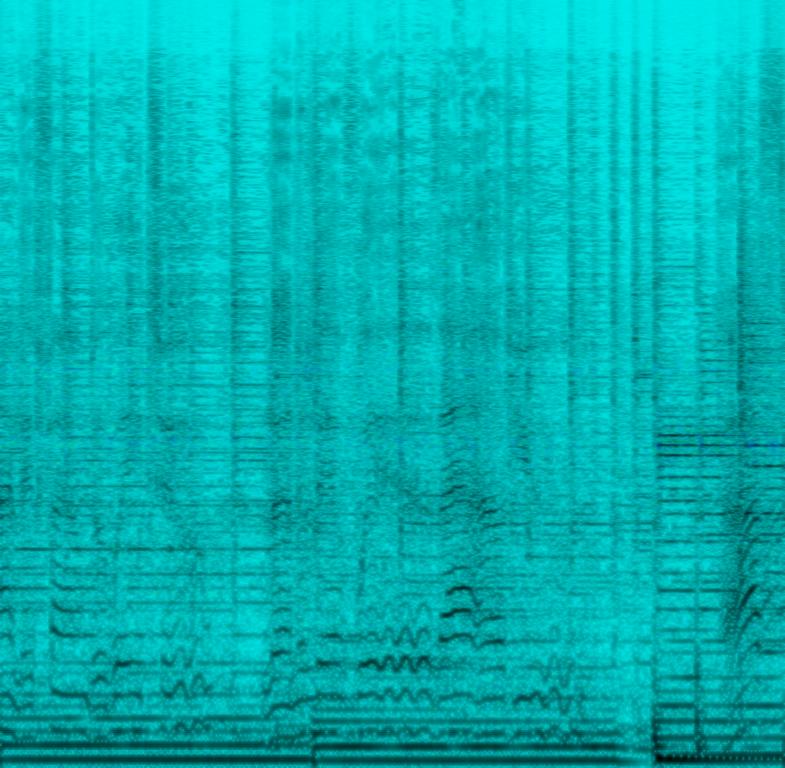
The Soft Rock song features a flat male vocal singing over arpeggiated electric guitar melody, punchy kick, groovy bass, shimmering hi hats and snappy rimshots. It sounds emotional and easygoing.